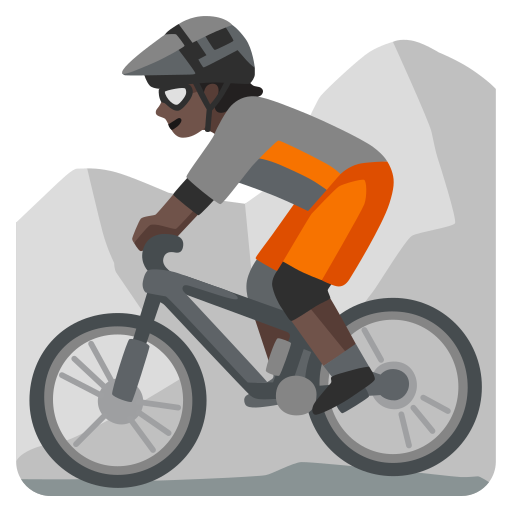
Emoji: 🚵🏿